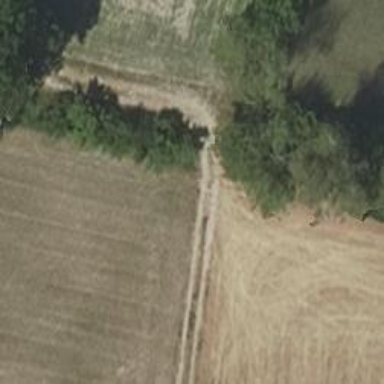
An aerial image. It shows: Dirt track road with grade 4 tracktype.